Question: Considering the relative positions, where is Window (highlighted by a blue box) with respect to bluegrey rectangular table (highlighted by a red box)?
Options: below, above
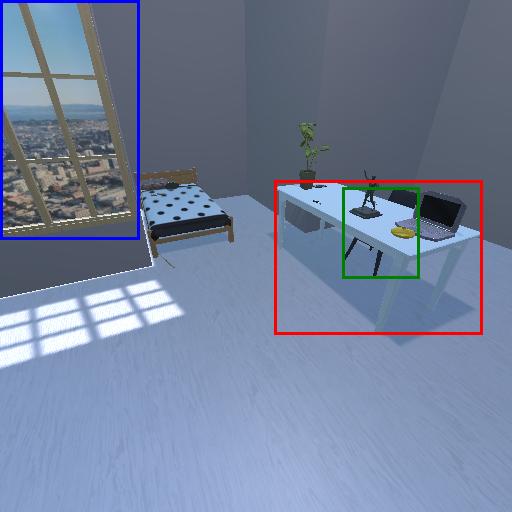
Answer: below